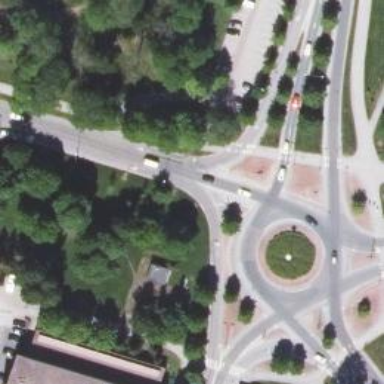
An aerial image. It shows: Secondary road with asphalt surface leading to roundabout junction.